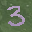
Label: 3